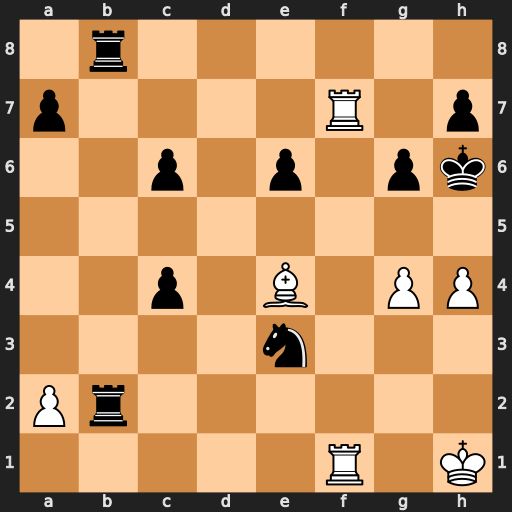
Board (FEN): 1r6/p4R1p/2p1p1pk/8/2p1B1PP/4n3/Pr6/5R1K
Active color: w
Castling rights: -
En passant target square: -
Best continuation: g5+ Kh5 R1f4 h6 Bf3+